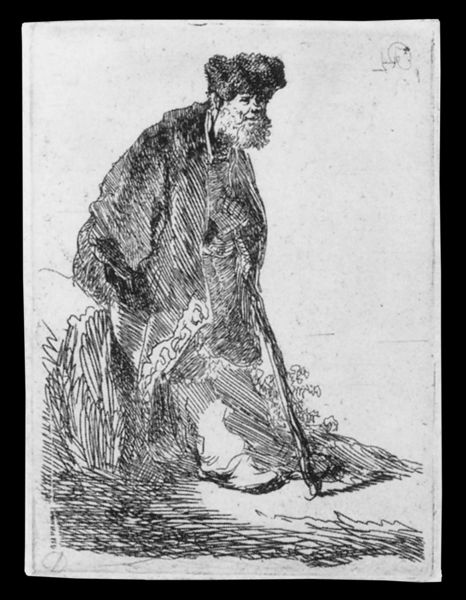
Titel: Bärtiger Mann, an einen Erdhügel gelehnt stehend
Künstler: Harmensz van Rijn Rembrandt
Institution: Köln, Wallraf-Richartz-Museum
Schlagwörter: mann, schatten, umhang, zeichnung, alt, bart, mütze, pelz, mantel, stock, alter mann, gehstock, laufen, striche, greis, wandern, sex, schraffur, knüppel, bleistift, schuh, opa, hirte, wanderung, kalligraphie, rauschebart, rentner